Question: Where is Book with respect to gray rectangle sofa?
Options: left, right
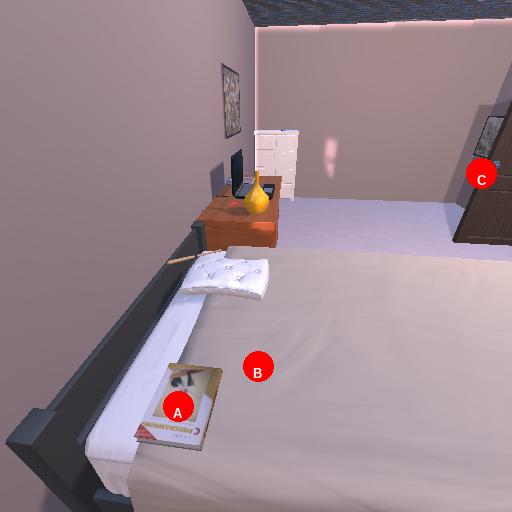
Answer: left